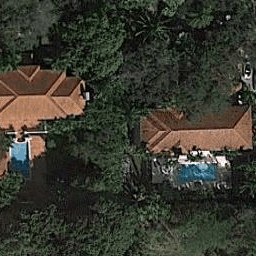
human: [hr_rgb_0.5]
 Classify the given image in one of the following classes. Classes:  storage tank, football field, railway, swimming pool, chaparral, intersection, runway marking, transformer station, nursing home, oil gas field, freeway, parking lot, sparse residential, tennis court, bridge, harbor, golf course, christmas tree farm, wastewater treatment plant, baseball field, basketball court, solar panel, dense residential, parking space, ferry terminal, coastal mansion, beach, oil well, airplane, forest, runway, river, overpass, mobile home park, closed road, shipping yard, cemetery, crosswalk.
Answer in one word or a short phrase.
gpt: coastal mansion